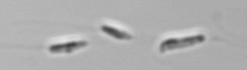
Label: Dinobryon